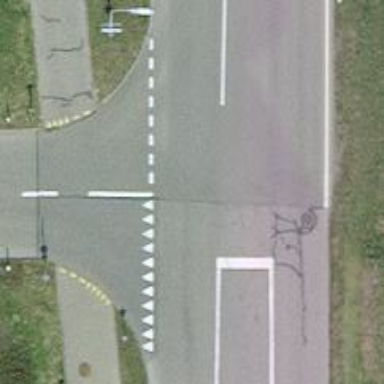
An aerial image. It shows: Primary highway with separate asphalt sidewalk.